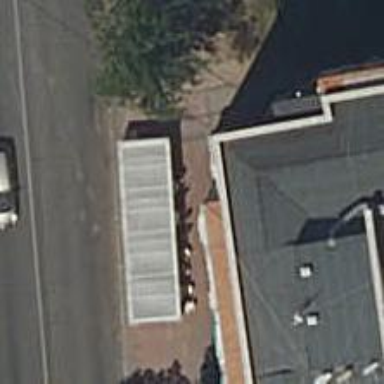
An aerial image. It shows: Restaurant.